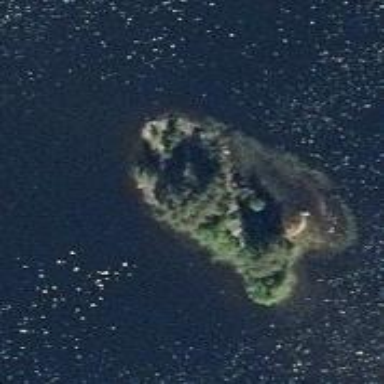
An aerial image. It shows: Islet covered with woodland.